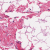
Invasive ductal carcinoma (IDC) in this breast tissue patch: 0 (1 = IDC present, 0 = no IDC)